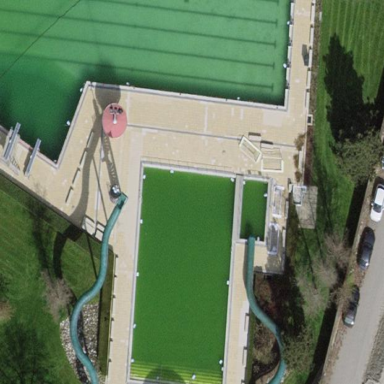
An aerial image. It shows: Swimming pool located in leisure land.